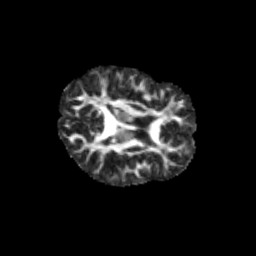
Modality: FA
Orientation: axial
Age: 10
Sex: female
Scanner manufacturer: siemens
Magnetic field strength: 3 T
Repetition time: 3.8 s
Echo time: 0.07 s